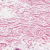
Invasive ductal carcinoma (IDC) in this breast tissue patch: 0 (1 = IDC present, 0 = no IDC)